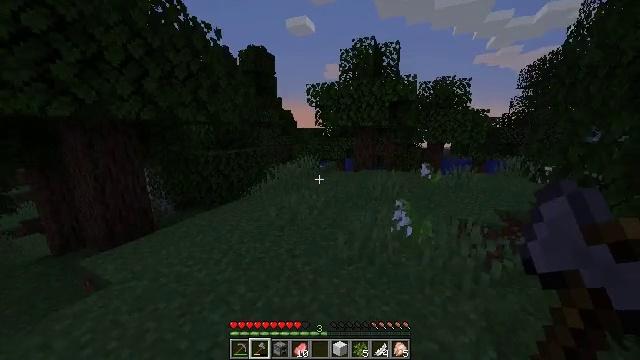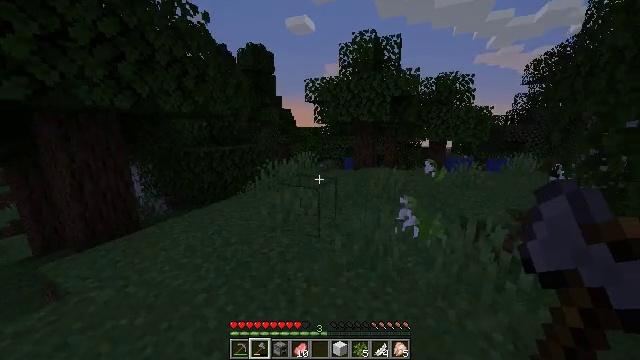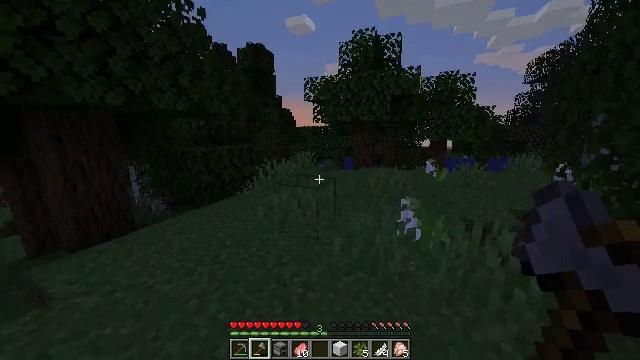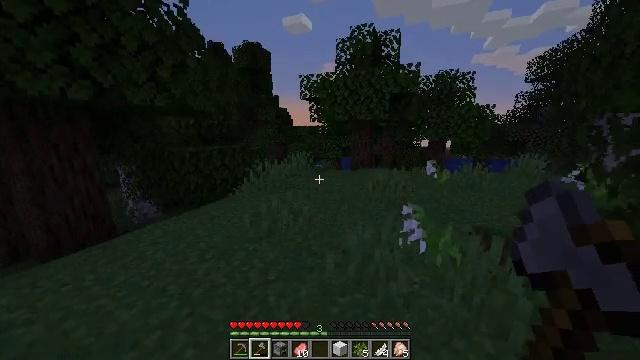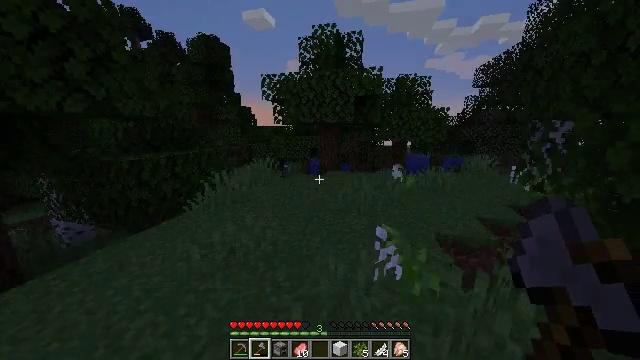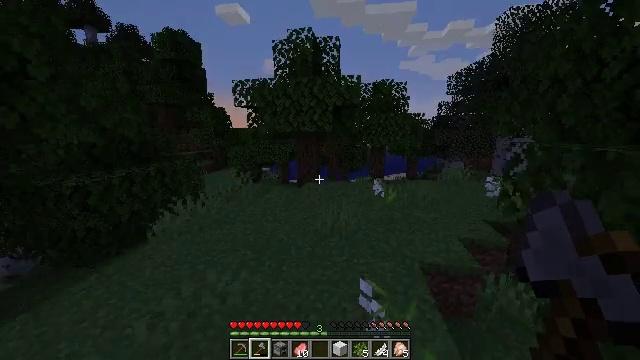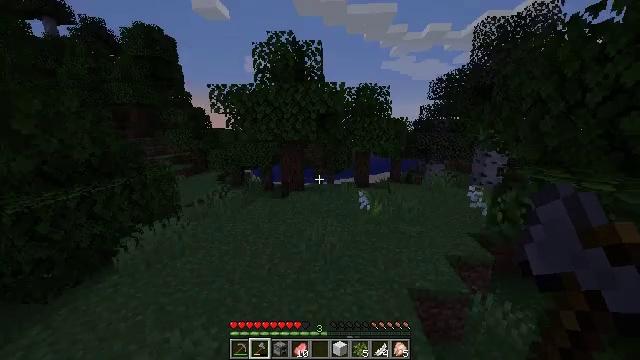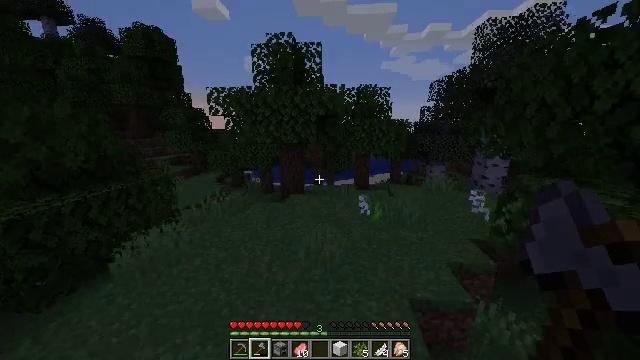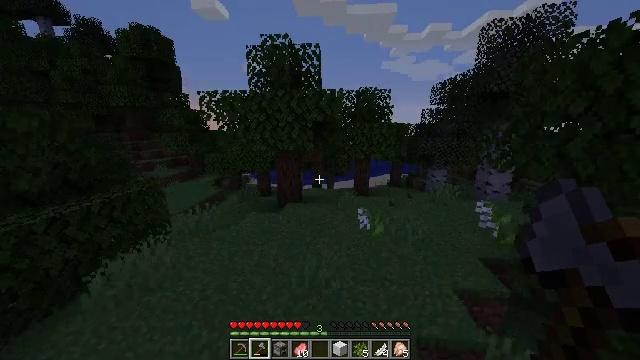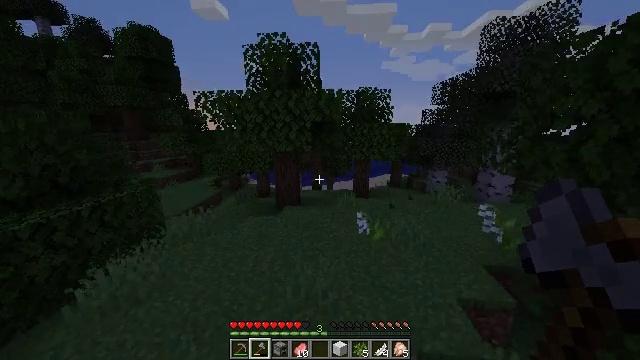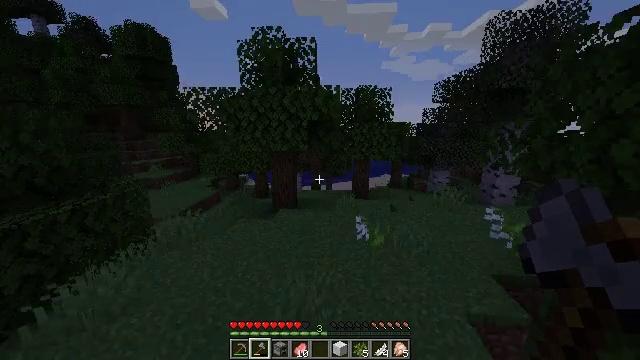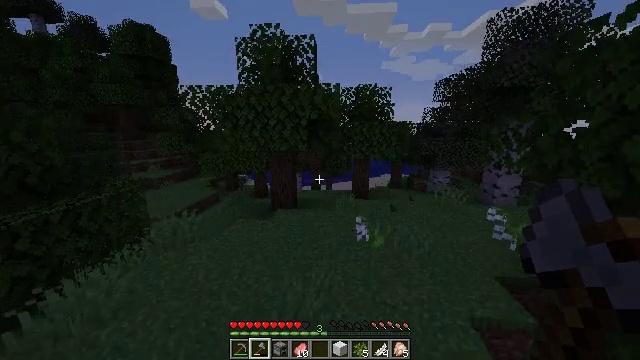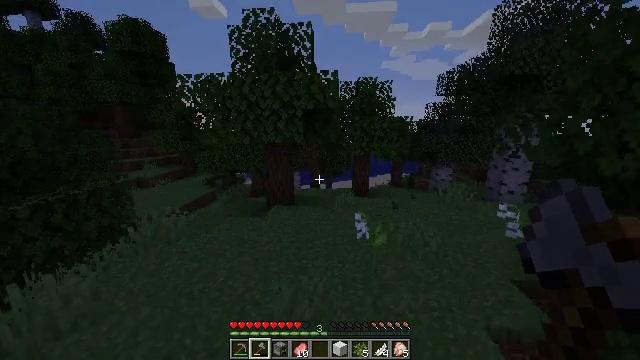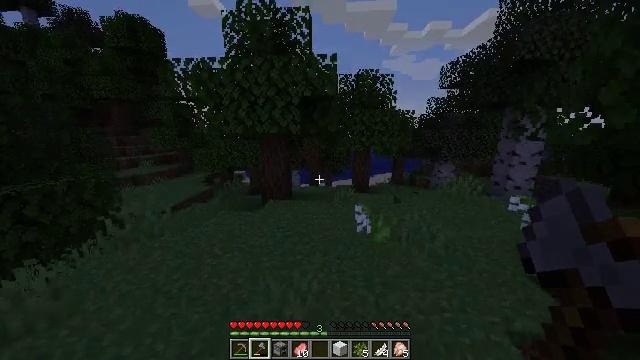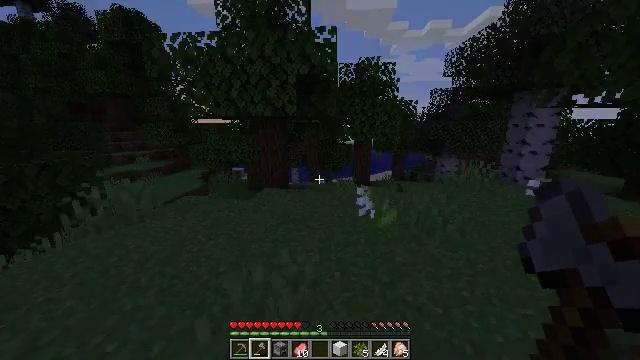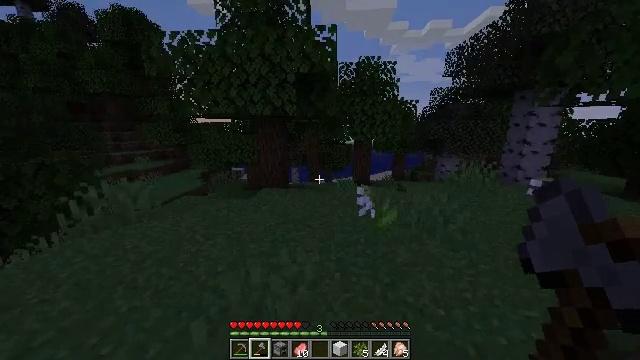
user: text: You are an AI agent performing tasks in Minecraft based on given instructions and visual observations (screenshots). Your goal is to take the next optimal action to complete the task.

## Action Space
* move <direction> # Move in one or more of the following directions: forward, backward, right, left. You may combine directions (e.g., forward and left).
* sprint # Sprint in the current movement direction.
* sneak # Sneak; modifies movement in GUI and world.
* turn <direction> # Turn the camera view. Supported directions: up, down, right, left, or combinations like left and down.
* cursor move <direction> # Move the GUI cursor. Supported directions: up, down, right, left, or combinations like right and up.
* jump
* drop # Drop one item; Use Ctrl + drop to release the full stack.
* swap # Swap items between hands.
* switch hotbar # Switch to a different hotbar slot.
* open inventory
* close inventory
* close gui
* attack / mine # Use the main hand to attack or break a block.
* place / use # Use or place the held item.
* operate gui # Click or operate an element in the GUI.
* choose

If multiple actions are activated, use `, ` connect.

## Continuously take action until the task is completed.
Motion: motion action
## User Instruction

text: Get cooked salmon by cooking raw salmon in the furnace.
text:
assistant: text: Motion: move forward, sprint, jump
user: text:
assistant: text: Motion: move forward, sprint, jump
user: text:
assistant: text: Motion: move forward, sprint, jump
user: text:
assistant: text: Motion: move forward and move right, sprint, turn right, jump
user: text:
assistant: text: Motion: move forward and move right, sprint, turn right, jump
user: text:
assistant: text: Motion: move forward and move right, sprint, turn right, jump
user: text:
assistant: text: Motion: move forward and move right, sprint, jump
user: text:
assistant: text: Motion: move forward and move right, sprint, jump
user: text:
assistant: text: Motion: move forward and move right, sprint, jump
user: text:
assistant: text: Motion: move forward, sprint, jump
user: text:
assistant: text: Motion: move forward, sprint, jump
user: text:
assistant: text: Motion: move forward, sprint
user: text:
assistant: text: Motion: move forward, sprint
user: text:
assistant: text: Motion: move forward and move left, sprint
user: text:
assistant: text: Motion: move forward and move left, sprint
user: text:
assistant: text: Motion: move forward and move left, sprint
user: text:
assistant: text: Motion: move forward and move left, sprint
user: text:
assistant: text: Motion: move forward and move left, sprint, turn left and down
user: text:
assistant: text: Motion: move forward and move left, sprint, turn left and down
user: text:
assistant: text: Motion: move forward, sprint, turn left
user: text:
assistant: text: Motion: move forward, sprint, turn left
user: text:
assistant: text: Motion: move forward, sprint
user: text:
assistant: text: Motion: move forward, sprint, jump
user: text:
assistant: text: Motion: move forward, sprint, jump
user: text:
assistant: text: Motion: move forward, sprint, jump
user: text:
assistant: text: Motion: move forward, sprint, jump
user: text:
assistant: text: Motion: move forward, sprint, jump
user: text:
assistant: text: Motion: move forward, sprint, jump
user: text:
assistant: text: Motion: move forward and move right, sprint, jump
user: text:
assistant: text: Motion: move forward and move right, sprint, jump